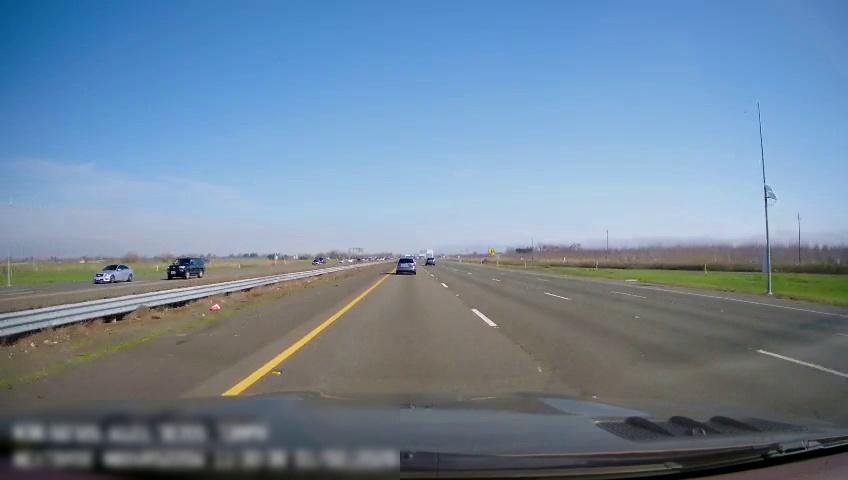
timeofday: Day
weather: Sunny
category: Drivable Space
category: Drivable Space
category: Vehicles | Car
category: Vehicles | SUV
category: Vehicles | SUV
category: Vehicles | SUV
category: Lanes | Current Lane
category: Lanes | Current Lane
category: Lanes | Alternate Lane
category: Lanes | Alternate Lane
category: Lanes | Alternate Lane
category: Lanes | Opposite Lane
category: Lanes | Opposite Lane